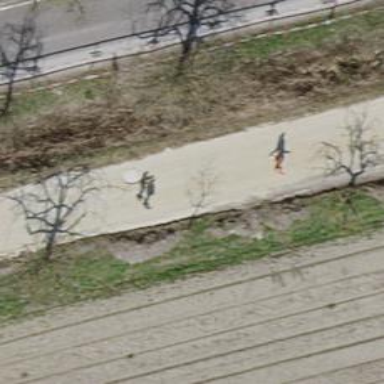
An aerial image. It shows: Asphalt path.